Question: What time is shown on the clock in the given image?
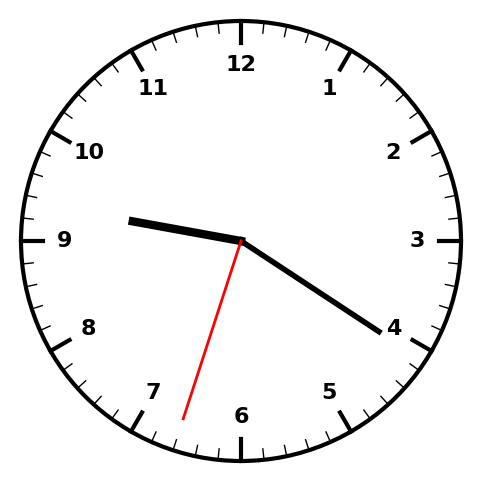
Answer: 09:20:33